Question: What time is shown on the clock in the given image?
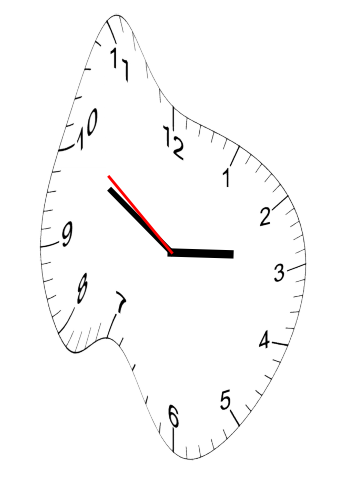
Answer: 02:49:51